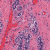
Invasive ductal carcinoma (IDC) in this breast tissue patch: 0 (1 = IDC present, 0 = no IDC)